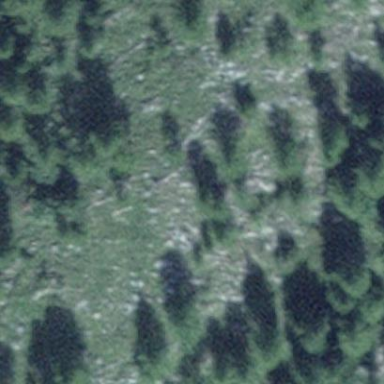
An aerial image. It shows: Natural area of fell.